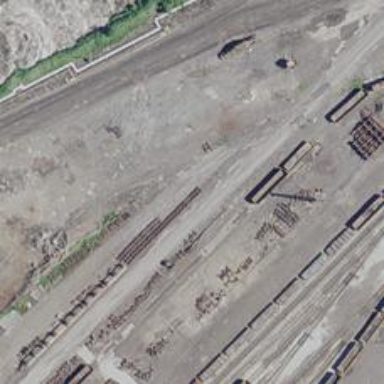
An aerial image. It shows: Disused railway spur.